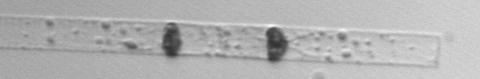
Label: Dactyliosolen_blavyanus